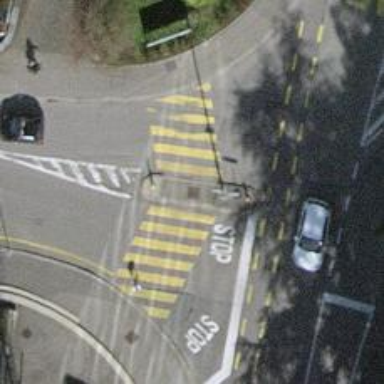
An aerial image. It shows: Uncontrolled crossing with central island on the road.